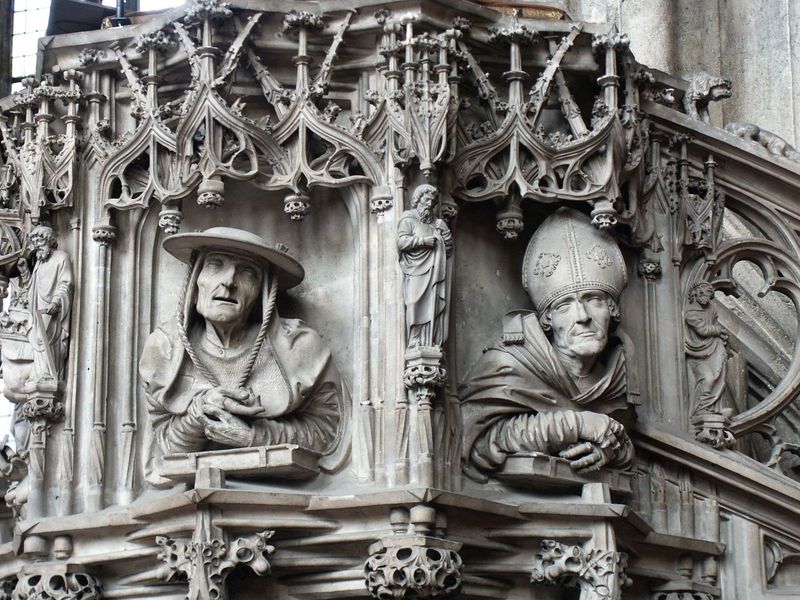
Titel: Kanzel
Künstler: Meister Pilgrim
Standort: Wien, Stephansdom (EU - AUT)
Schlagwörter: hand, mann, weiß, menschen, frau, grau, hut, köpfe, marmor, mund, männer, nase, schmuck, schwarz, säule, säulen, alt, arme, gesicht, stein, kirche, figur, gotik, rund, relief, farbig, bücher, fassade, figuren, bischof, papst, detail, ornamente, geländer, kordel, bildhauerei, aufstützen, foto, knochen, nische, außen, buch, eckig, dom, kardinal, beten, münster, kathedrale, schnitzerei, skulpturen, pfarrer, kanzel, christus, gruselig, aufgestützt, priester, mitra, tiara, heilige, büsten, heilig, gläubige, masswerk, nischenfiguren, gewände, fiale, ulm, abt, evangelist, kölner dom, augustinus, kirchenvater, bischofsmütze, säilen, bischofshut, kirchenvter